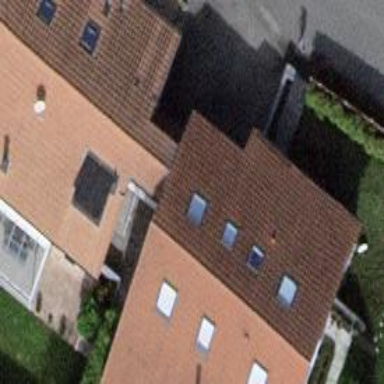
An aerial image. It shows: Semi-detached house.